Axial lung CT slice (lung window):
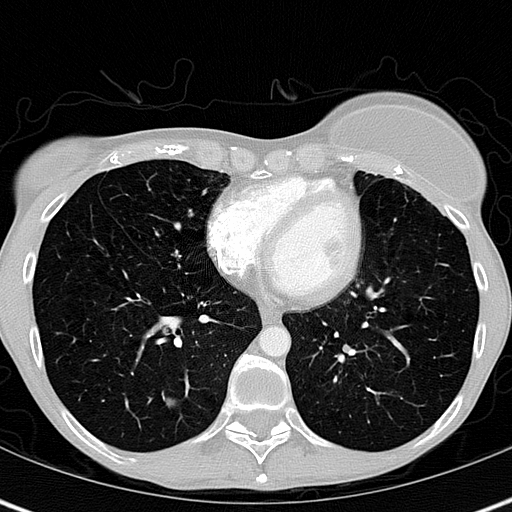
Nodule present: yes
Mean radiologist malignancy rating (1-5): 1